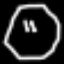
Label: octagon